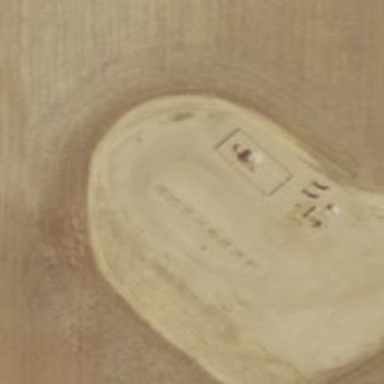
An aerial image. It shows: Petroleum well.